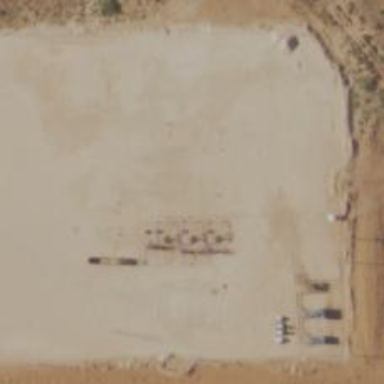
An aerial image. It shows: Petroleum well.